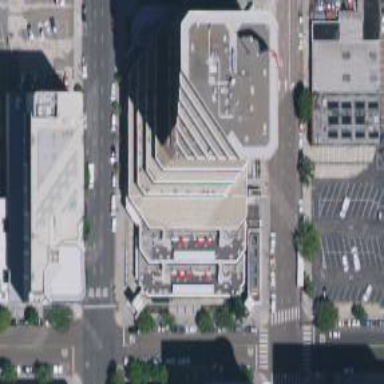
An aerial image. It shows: Commercial building designed for office use.